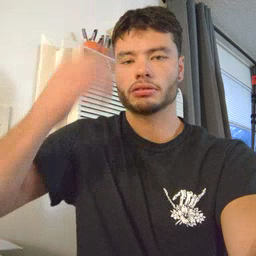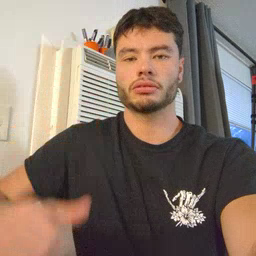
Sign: sick